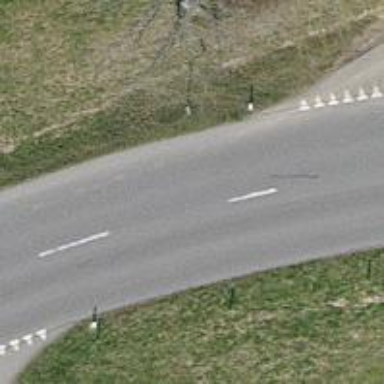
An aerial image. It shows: Secondary road.